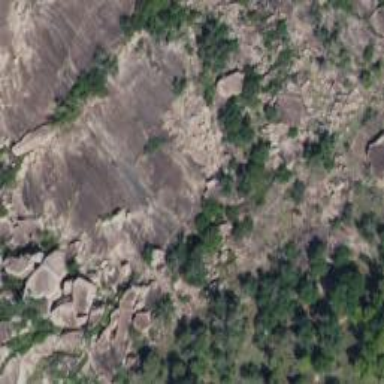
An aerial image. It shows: Landscape of bare rock.